Aerial crown-view tile of a tropical tree (Barro Colorado Island, Panama), acquired 20240813:
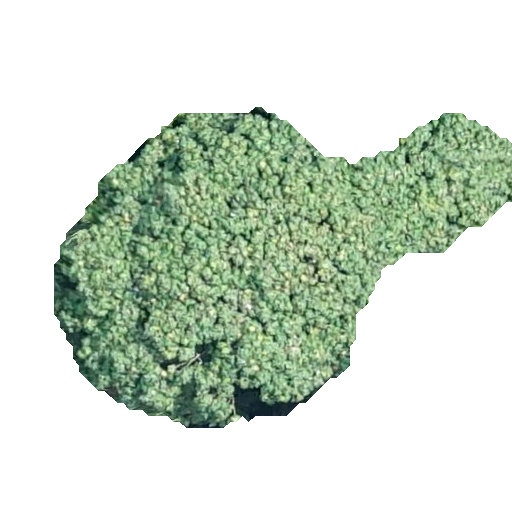
Species: Pourouma bicolor
GBIF accepted scientific name: Pourouma bicolor
Crown area: 141.776 m²